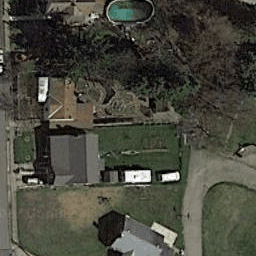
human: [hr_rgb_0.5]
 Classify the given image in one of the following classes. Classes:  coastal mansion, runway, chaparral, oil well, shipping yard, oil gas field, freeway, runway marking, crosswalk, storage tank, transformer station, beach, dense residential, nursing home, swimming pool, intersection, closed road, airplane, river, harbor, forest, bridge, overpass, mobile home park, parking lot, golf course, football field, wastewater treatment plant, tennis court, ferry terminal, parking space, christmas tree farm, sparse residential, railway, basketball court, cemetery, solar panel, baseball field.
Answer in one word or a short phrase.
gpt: sparse residential